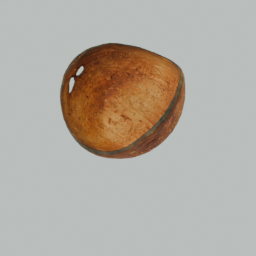
Label: decoration